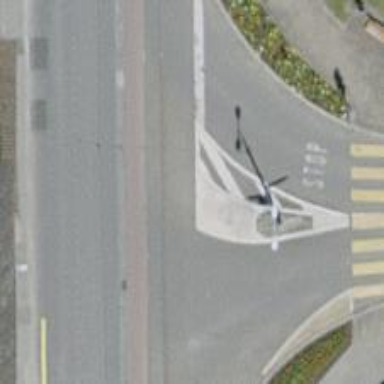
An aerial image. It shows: Tram level crossing on railway.